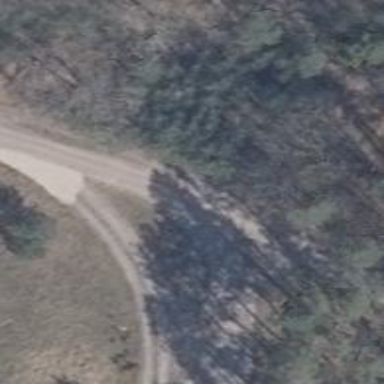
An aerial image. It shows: Sandy track road with grade3 tracktype.